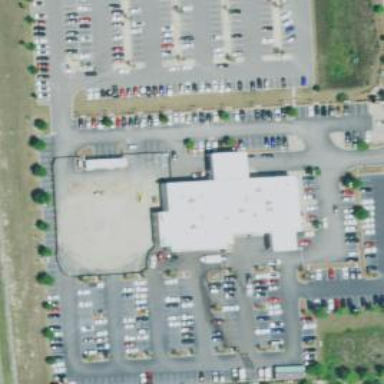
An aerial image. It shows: Car shop building.